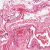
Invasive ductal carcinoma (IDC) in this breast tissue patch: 0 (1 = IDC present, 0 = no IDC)